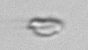
Label: detritus_transparent